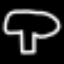
Label: mushroom